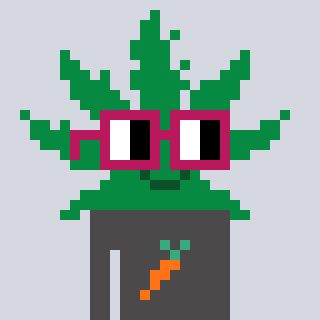
a pixel art character with square dark red glasses, a weed-shaped head and a grayscale-colored body on a cool background